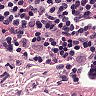
Metastatic tissue present: no